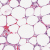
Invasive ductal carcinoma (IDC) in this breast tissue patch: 0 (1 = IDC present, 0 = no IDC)